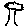
Label: tree